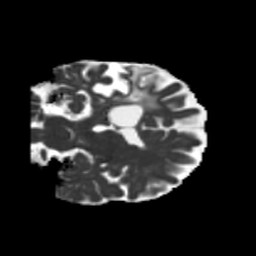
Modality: MD
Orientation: coronal
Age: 69
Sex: female
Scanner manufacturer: siemens
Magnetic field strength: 3 T
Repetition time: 5.25 s
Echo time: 0.08 s